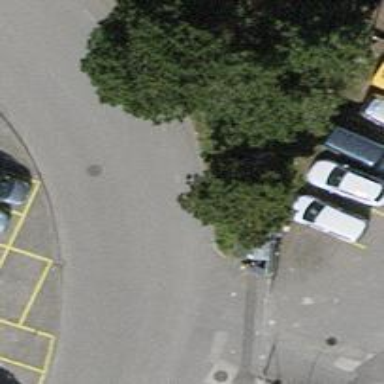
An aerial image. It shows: Unclassified road with asphalt surface. There is cycle lane on the left side.